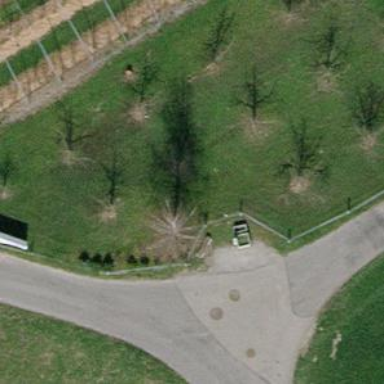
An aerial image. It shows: Brown bench.